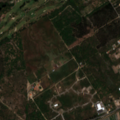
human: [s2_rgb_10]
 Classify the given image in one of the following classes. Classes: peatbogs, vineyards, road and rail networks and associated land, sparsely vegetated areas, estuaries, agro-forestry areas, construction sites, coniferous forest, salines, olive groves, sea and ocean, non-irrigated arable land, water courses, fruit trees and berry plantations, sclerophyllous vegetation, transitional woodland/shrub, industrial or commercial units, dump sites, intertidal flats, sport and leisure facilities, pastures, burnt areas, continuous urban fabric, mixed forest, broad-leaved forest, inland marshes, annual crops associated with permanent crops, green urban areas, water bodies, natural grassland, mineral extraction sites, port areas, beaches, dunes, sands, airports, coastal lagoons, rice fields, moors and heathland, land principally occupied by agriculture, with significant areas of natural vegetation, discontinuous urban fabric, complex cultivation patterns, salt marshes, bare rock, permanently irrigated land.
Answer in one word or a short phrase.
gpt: continuous urban fabric